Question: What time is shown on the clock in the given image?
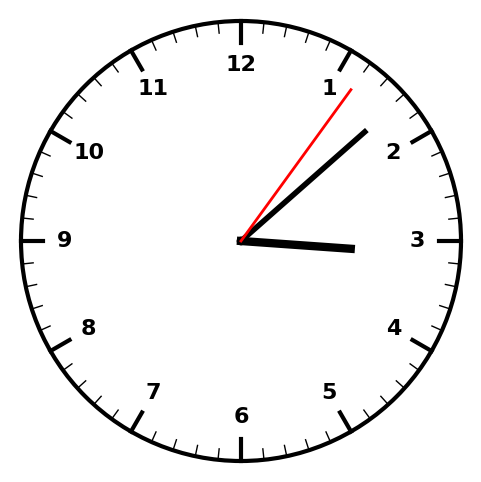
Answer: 03:08:06